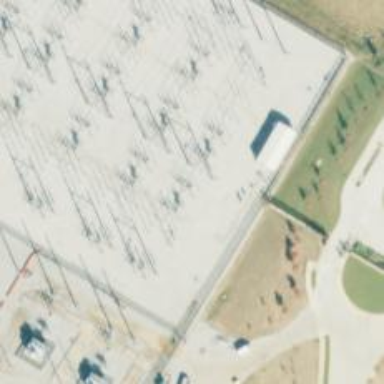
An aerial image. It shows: Switch used for power control.